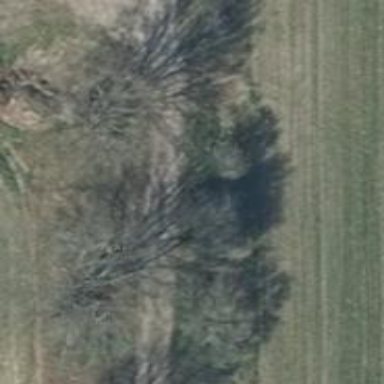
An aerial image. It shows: Row of deciduous broadleaved trees.